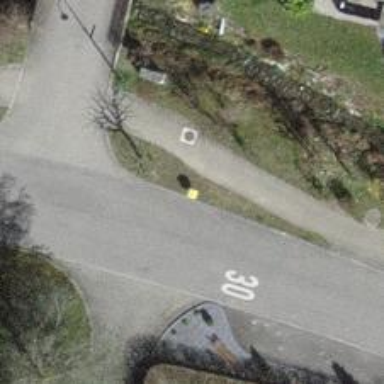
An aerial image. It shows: Post box.